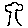
Label: tree